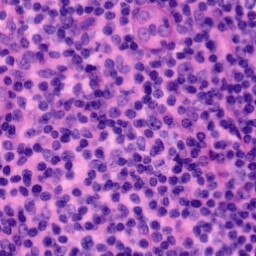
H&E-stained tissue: Tonsil